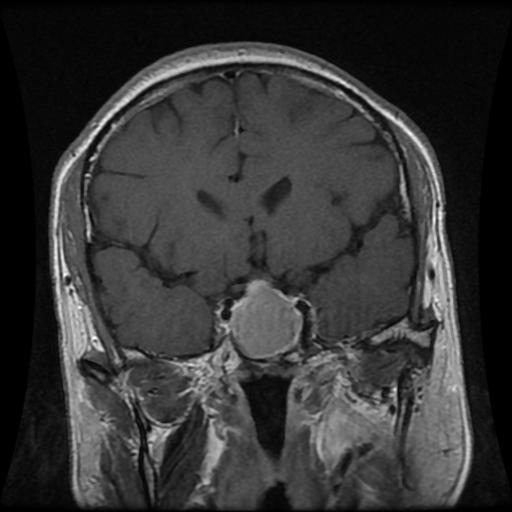
Label: pituitary